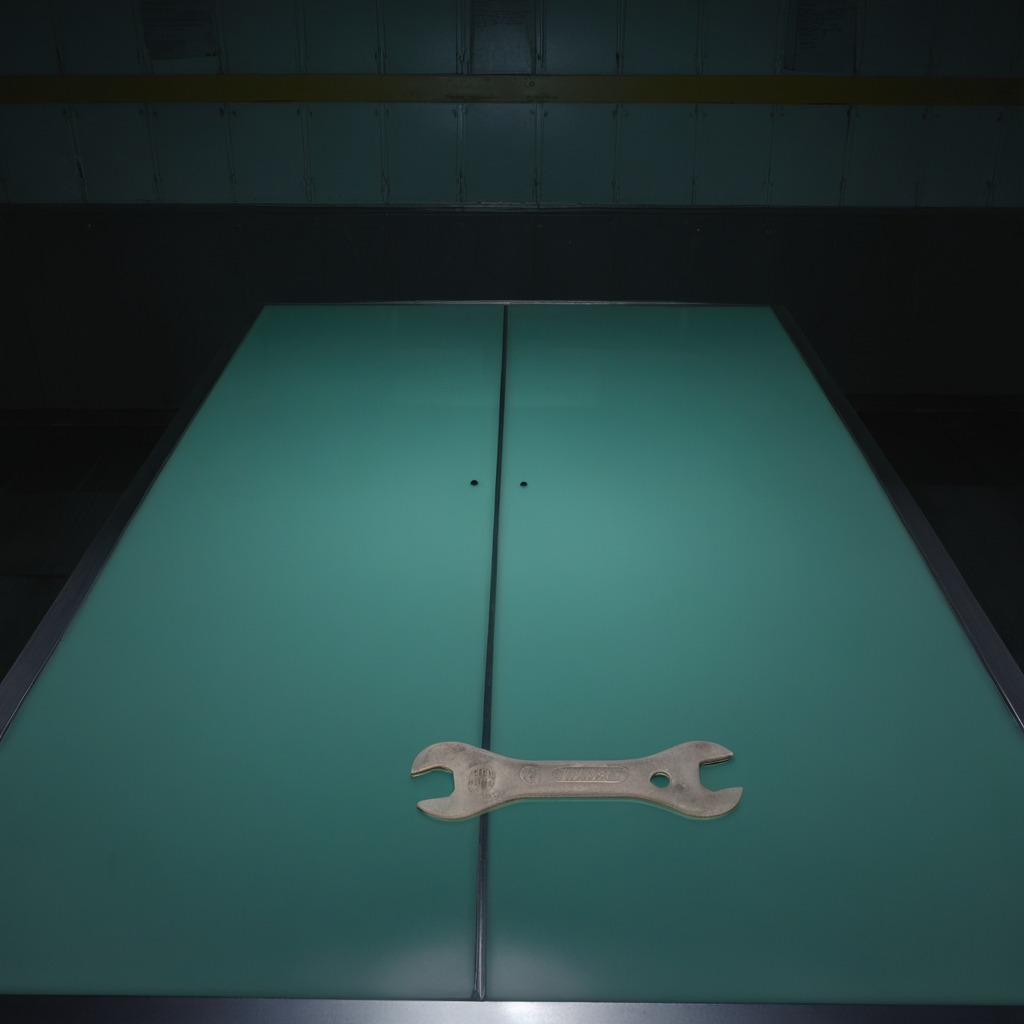
An wrench is lying on a clean empty table in a railway signal maintenance room.